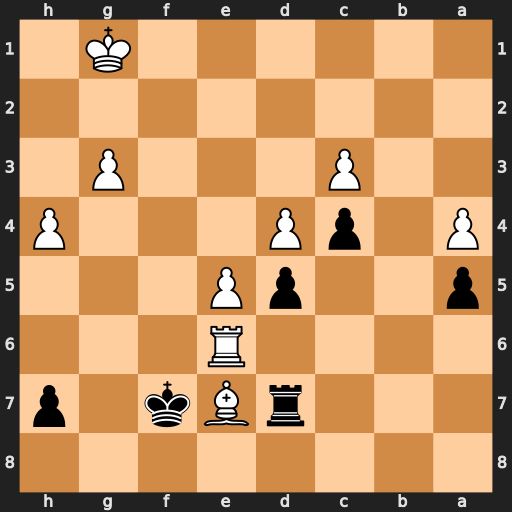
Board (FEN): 8/3rBk1p/4R3/p2pP3/P1pP3P/2P3P1/8/6K1
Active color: b
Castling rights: -
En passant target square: -
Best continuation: Kxe6